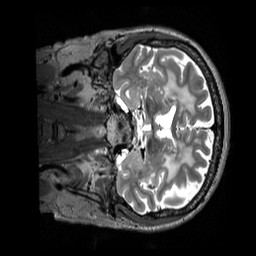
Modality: T2w
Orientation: coronal
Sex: female
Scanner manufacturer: siemens
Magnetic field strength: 3 T
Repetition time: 3.2 s
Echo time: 0.409 s